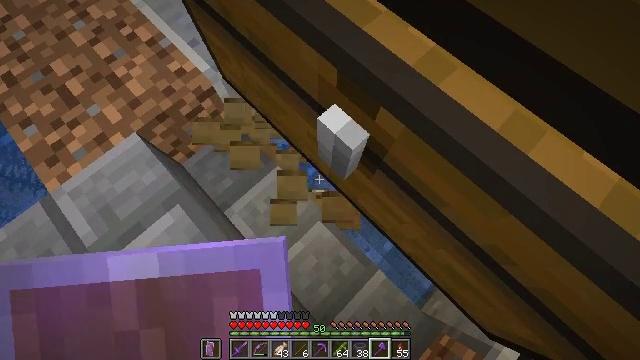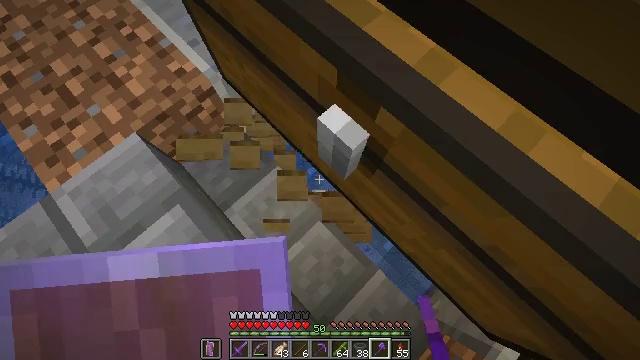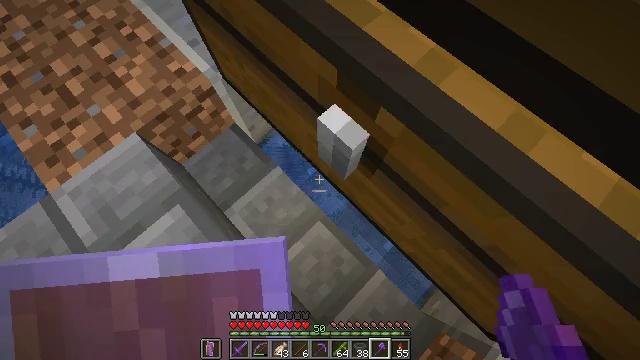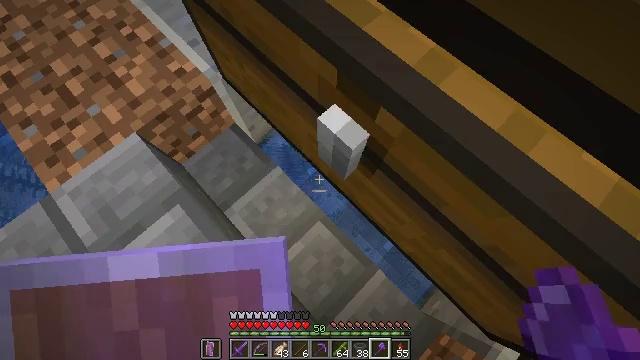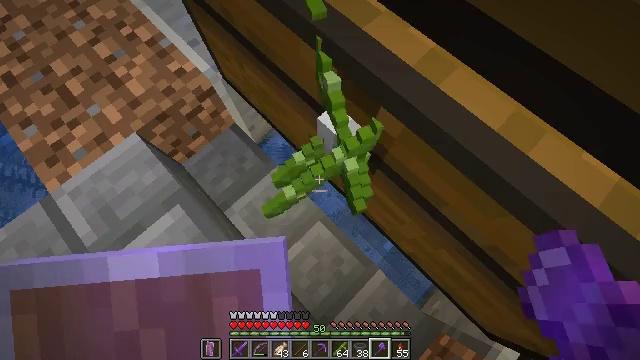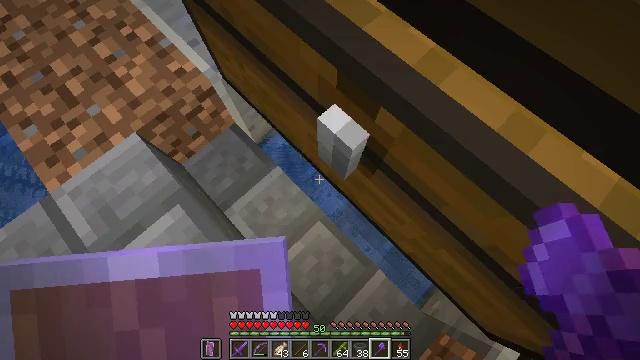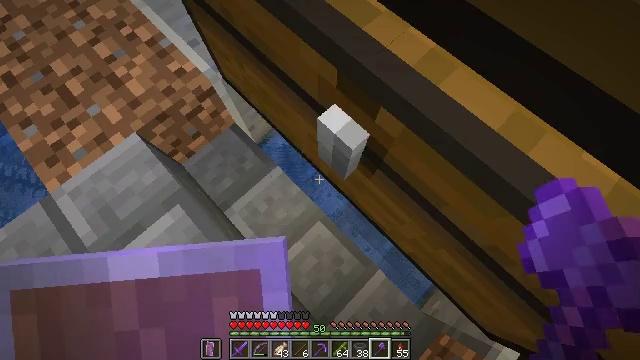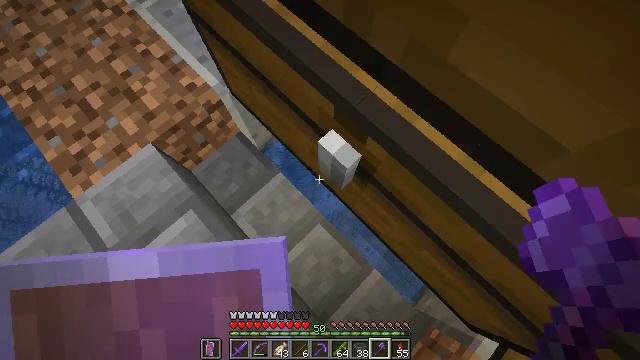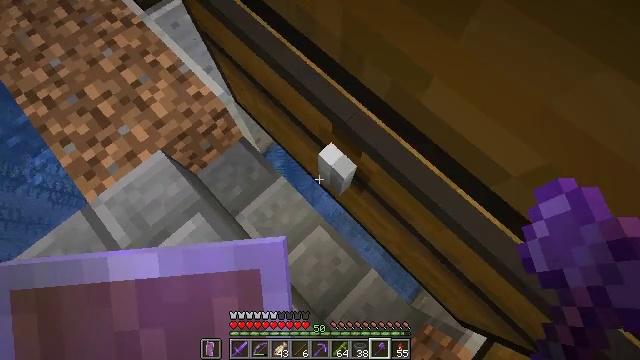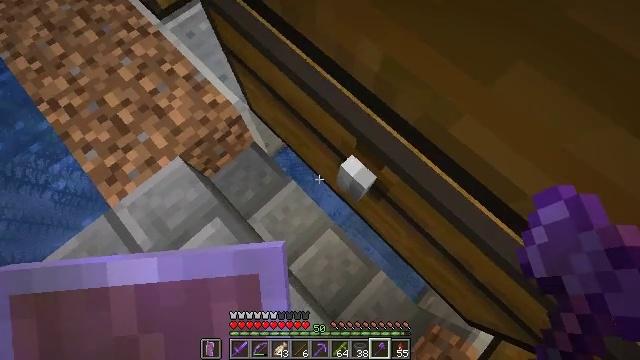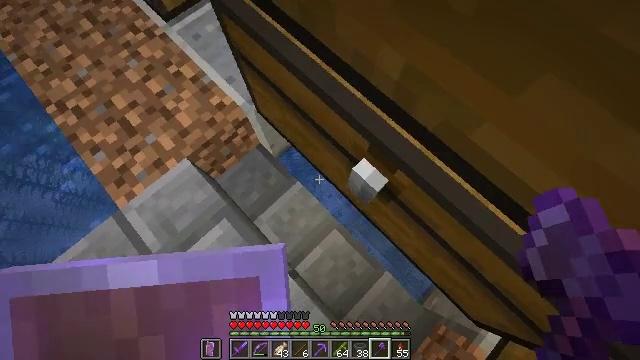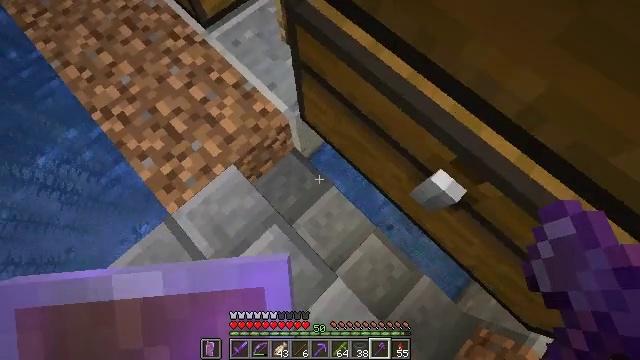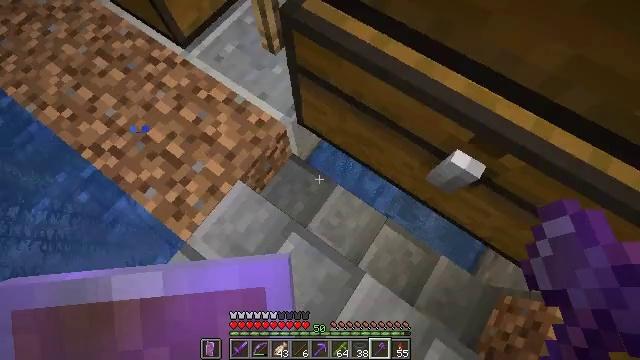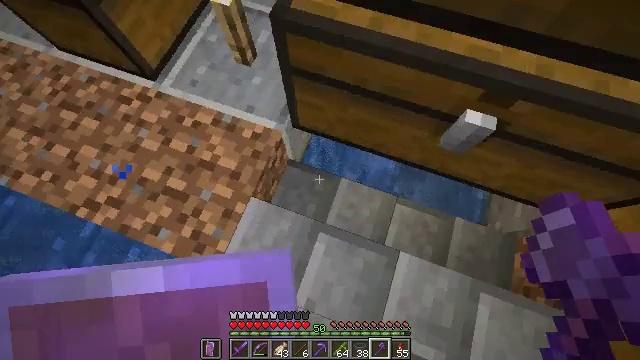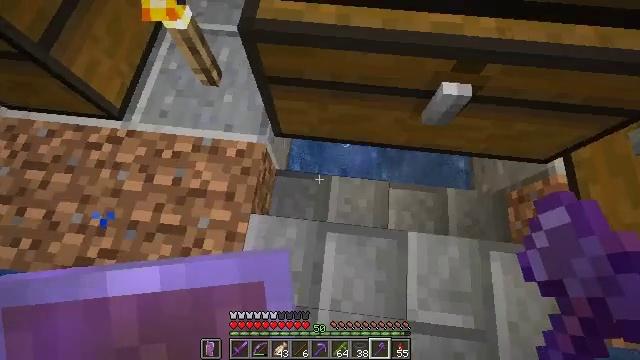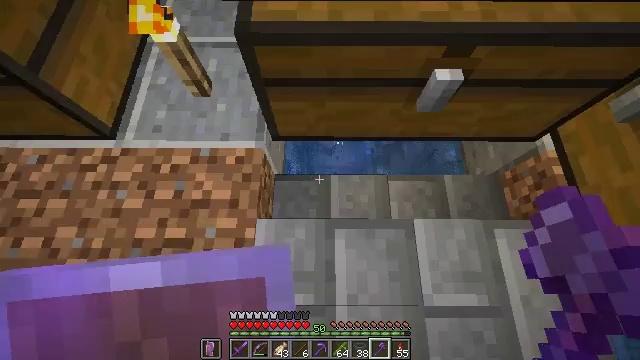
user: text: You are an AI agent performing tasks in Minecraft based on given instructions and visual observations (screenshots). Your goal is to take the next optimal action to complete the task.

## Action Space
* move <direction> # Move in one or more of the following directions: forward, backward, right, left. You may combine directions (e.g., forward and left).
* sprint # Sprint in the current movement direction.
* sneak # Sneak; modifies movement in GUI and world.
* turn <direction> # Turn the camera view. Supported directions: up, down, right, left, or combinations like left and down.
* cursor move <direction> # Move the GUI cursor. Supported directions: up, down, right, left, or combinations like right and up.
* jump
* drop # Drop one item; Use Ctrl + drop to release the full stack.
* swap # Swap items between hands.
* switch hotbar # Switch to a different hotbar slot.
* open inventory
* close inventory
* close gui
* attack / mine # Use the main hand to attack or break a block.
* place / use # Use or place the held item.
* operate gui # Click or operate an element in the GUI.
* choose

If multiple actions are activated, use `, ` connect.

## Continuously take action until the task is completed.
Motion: motion action
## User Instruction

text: Break the torch to collect it.
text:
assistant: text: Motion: sneak
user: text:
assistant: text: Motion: sneak
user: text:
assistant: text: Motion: sneak
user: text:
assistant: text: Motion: sneak
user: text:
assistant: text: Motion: sneak
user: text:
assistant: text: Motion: no_op
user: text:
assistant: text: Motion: no_op
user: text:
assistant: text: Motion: no_op
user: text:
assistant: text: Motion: move left
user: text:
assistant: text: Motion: move left
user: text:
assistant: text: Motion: move left
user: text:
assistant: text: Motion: move left, turn right
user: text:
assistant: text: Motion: move left, turn right
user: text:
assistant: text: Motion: turn right and up
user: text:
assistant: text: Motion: turn right and up
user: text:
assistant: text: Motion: turn right and up
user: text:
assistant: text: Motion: turn right and up
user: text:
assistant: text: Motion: turn right and up
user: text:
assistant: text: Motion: turn right
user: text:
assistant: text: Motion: no_op
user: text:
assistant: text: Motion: turn right
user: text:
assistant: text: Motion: turn right and up
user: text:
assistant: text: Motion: no_op
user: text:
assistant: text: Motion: no_op
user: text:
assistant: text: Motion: no_op
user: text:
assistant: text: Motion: no_op
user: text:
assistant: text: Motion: no_op
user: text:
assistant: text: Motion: turn right and up
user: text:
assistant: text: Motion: turn right and up
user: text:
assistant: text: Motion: turn right and up